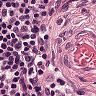
Metastatic tissue present: no